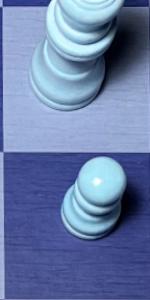
Label: Pawn_White